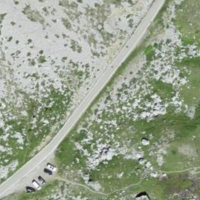
EUNIS habitat code: 23
Species observed at this site:
Dryas octopetala
Bartsia alpina